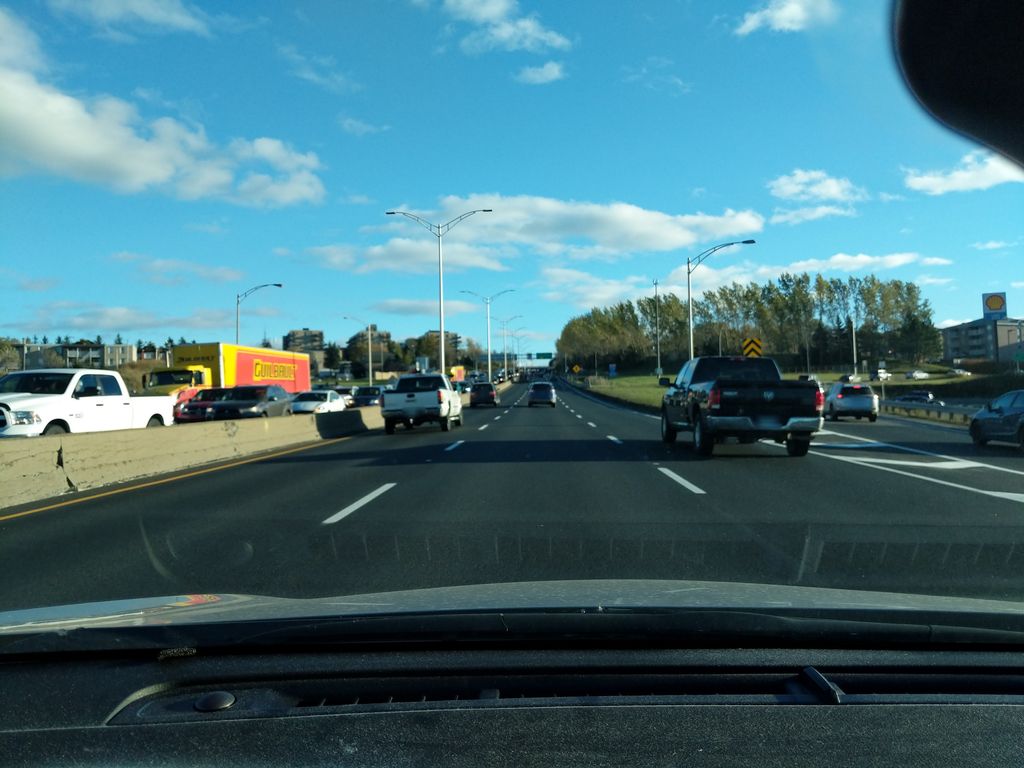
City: quebec_city